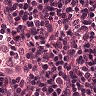
Metastatic tissue present: no